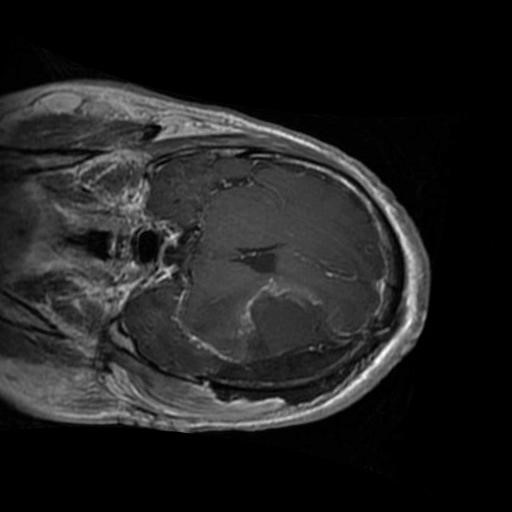
Label: brain_glioma